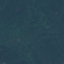
Land use / land cover: Forest